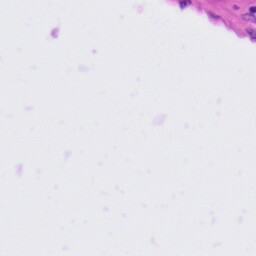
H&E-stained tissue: Tonsil